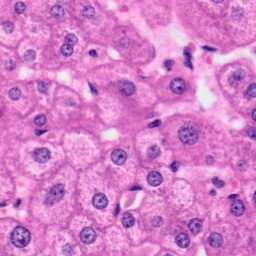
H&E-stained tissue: Liver